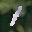
Label: 1